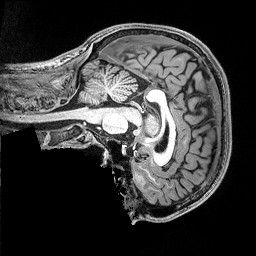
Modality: T1w
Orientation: sagittal
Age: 19
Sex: male